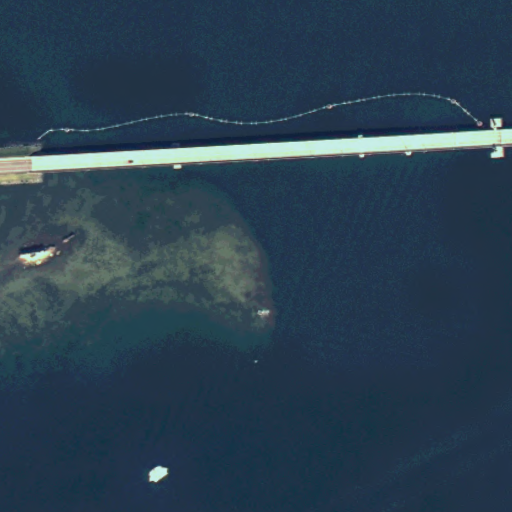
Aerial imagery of island in Hawaii named Mokuiki containing only unknown